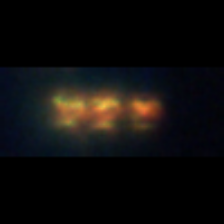
Taxon: Chaetoceros
Group: Diatoms